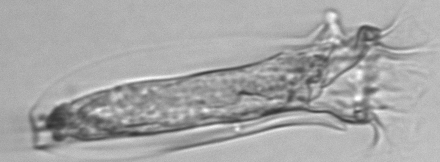
Label: Tintinnina